Question: I have two arbitrary sized square tables, that need to be iterated in very specific order, picture below shows rectangles of size 4x4 with values describing the order:

I have a function 'F(row,col)' I need two most efficient loops that will iterate through the tables using previously described order and call F(row, call) inside them
Thank you,
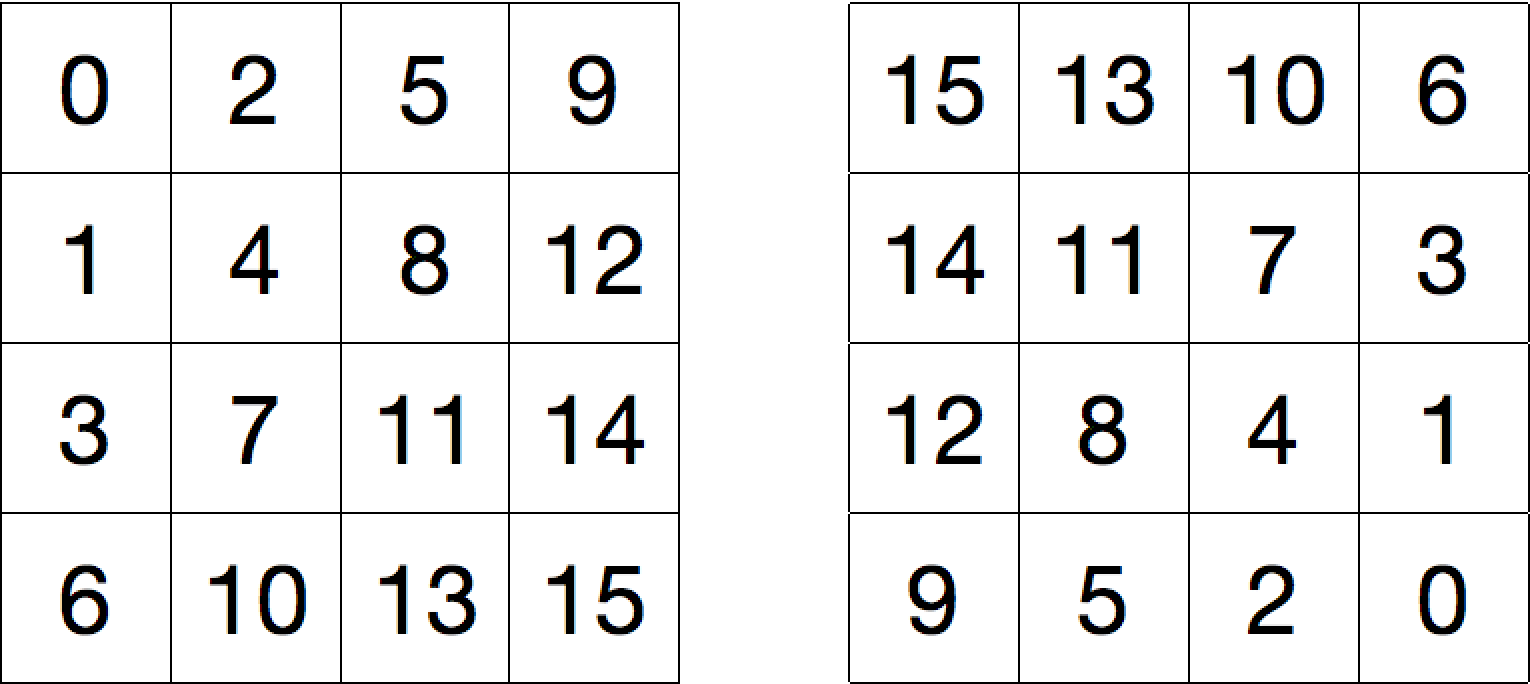
Answer: This should do the trick for the first and second square:
'''
for (int i = 0, n = size + size - 1; i < n; i++) {
int j = min(i, size - 1);
for (int col = i - j; col <= j; col++) {
int row = i - col;
/* case 1 */
F(row, col);
/* case 2 */
F(size - row - 1, size - col - 1);
}
}
'''